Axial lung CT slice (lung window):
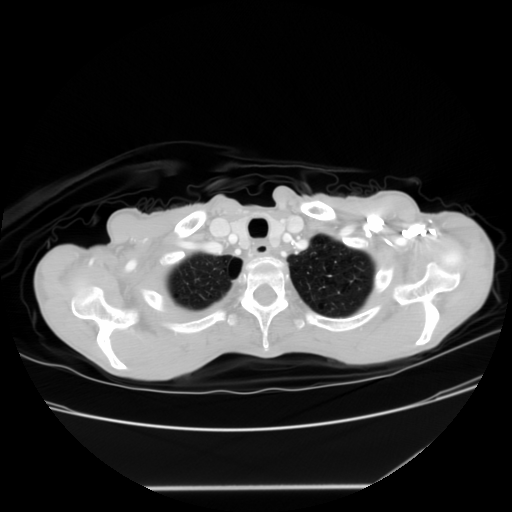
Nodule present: no